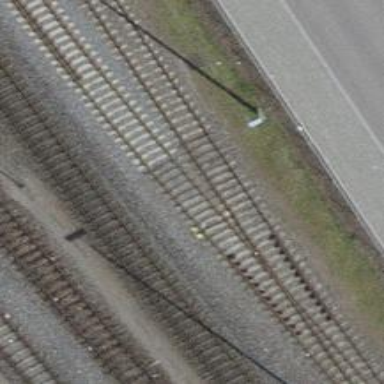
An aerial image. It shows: Single track railway siding.